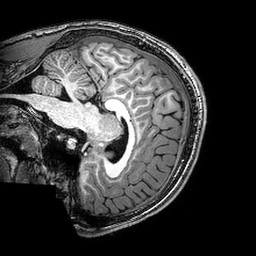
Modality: T1w
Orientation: sagittal
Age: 18
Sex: male
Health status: healthy
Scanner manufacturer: philips
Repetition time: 0.008257 s
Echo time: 0.0038 s